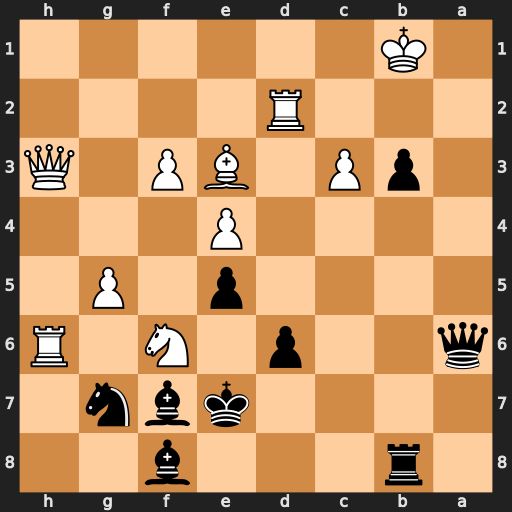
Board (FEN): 1r3b2/4kbn1/q2p1N1R/4p1P1/4P3/1pP1BP1Q/3R4/1K6
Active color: b
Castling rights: -
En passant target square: -
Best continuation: Be6 Nd5+ Bxd5 Rxd6 Qa2+ Rxa2 bxa2+ Kc2 Bb3+